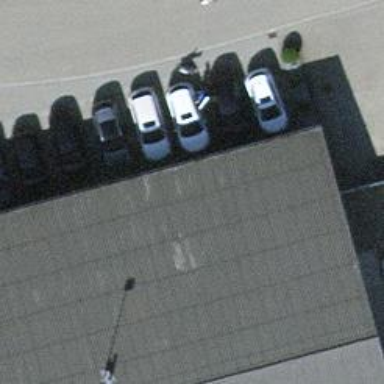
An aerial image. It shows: Charging station.